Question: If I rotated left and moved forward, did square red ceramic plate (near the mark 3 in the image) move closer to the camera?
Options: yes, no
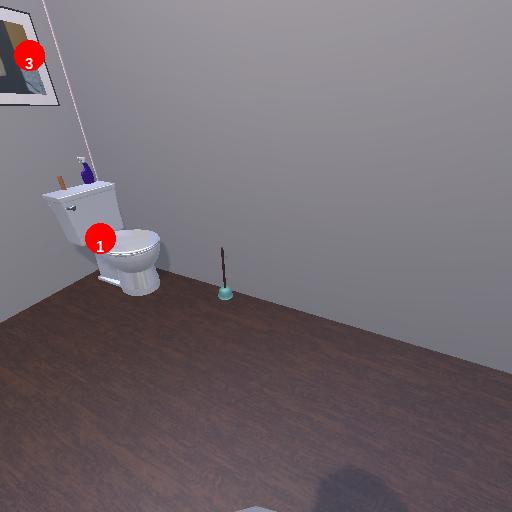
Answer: yes